Field crop: maize
Growth stage: 2
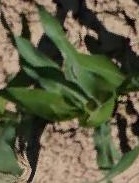
Species: maize